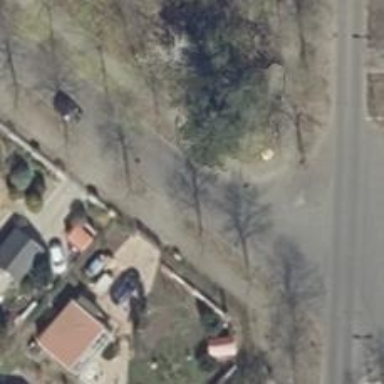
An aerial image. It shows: Residential road with asphalt surface. There are separate sidewalks on both sides of the road.